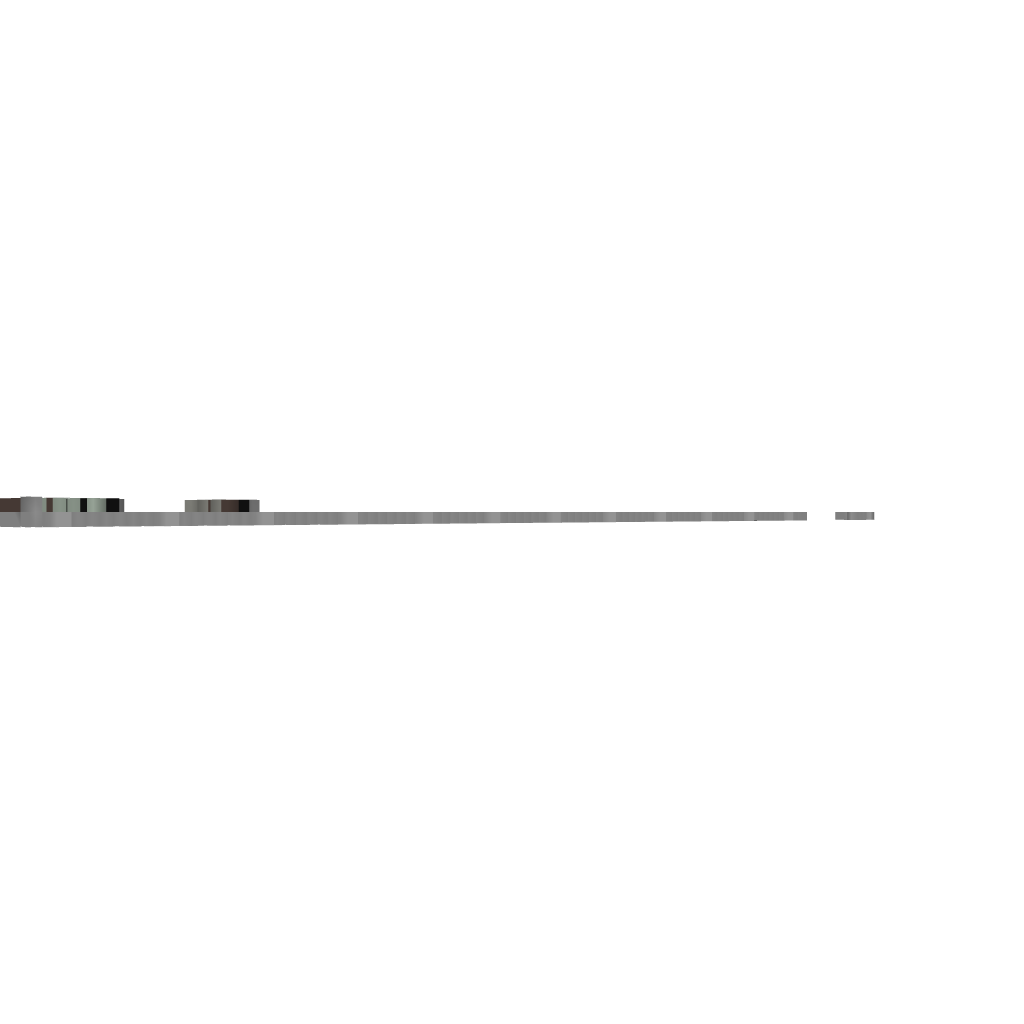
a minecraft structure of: Sending in the Troops